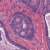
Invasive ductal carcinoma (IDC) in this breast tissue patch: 0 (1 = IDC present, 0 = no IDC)